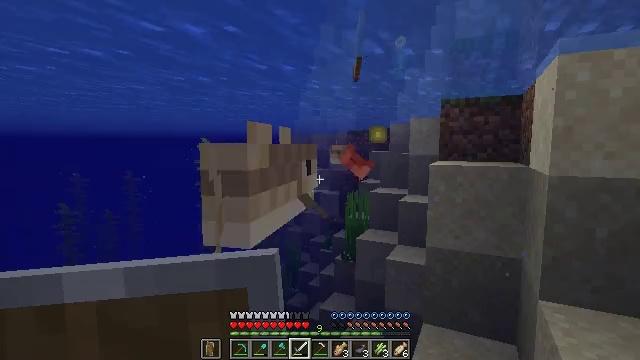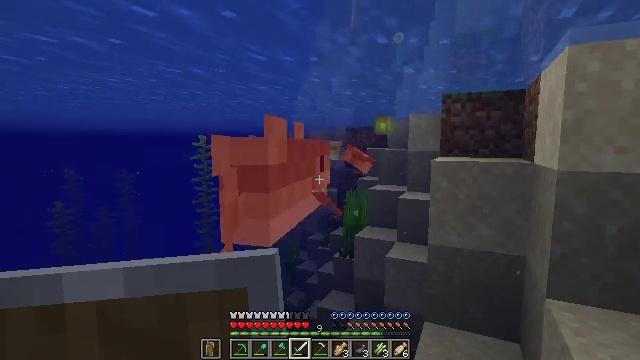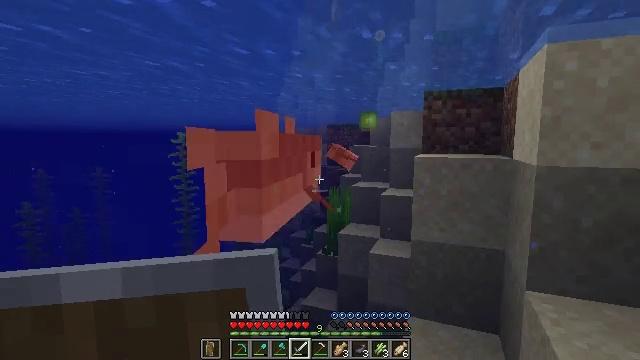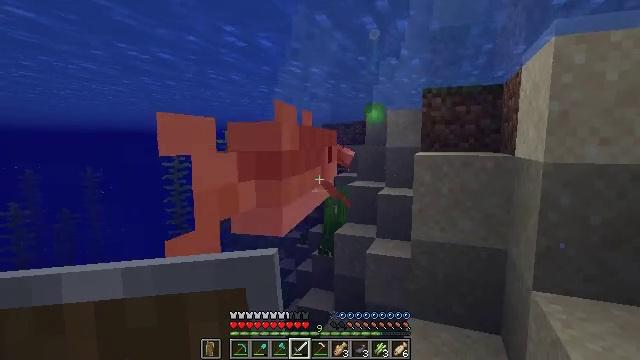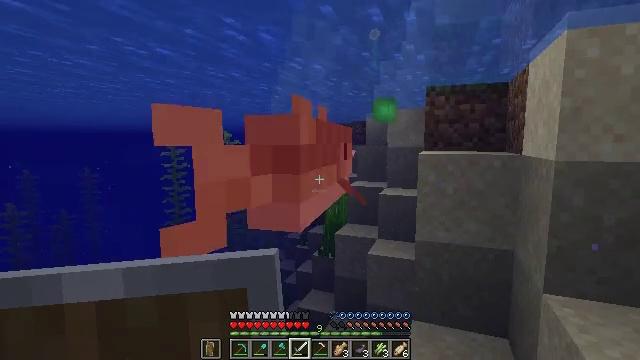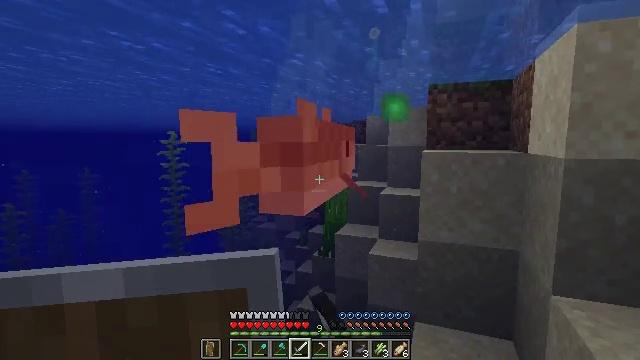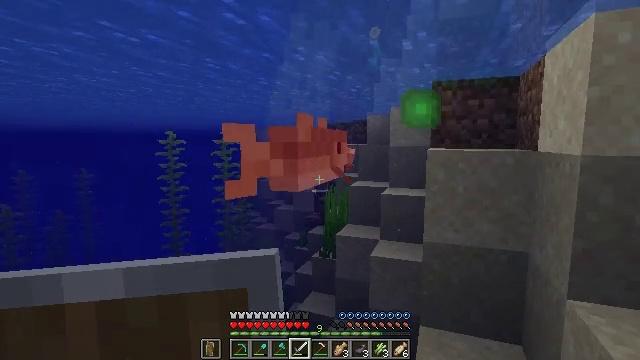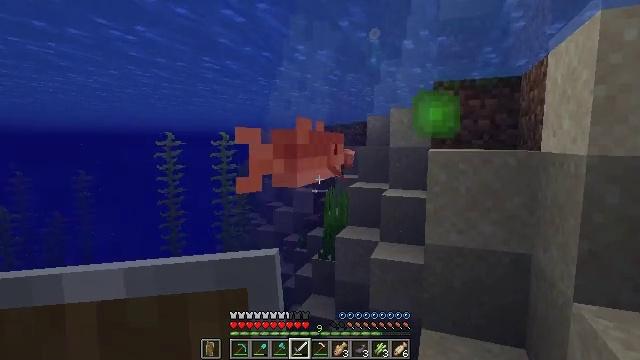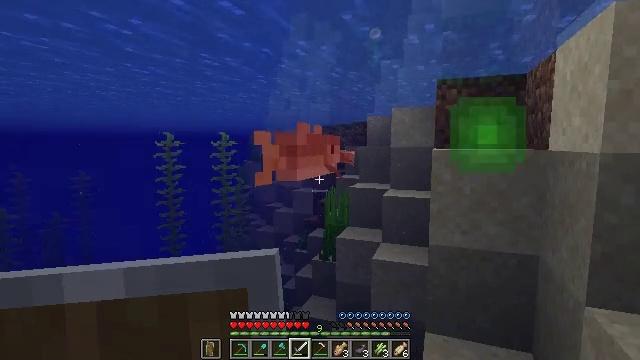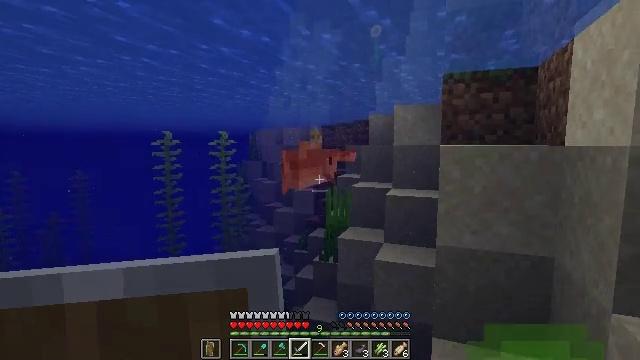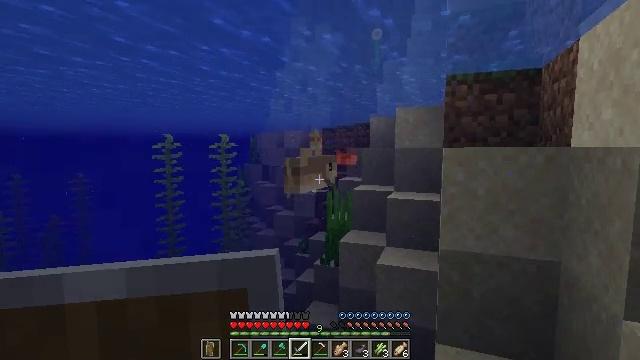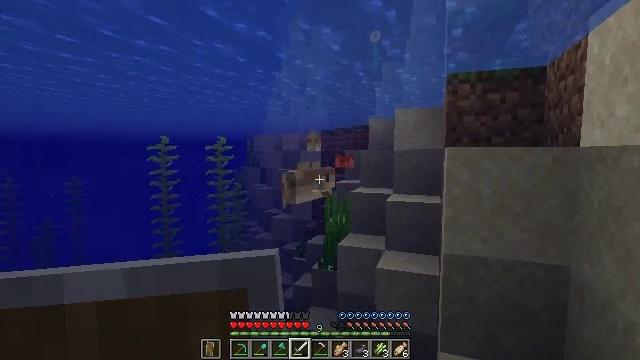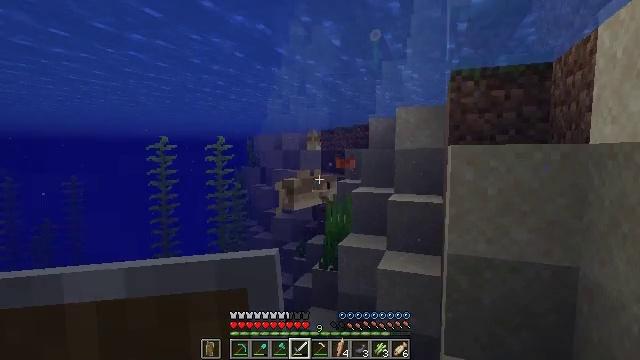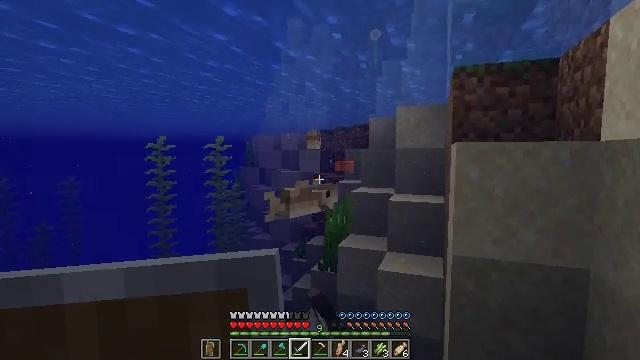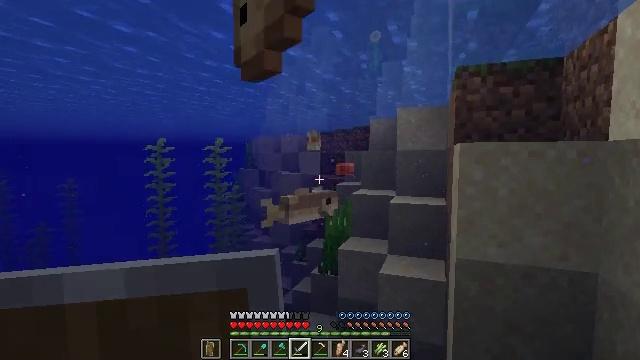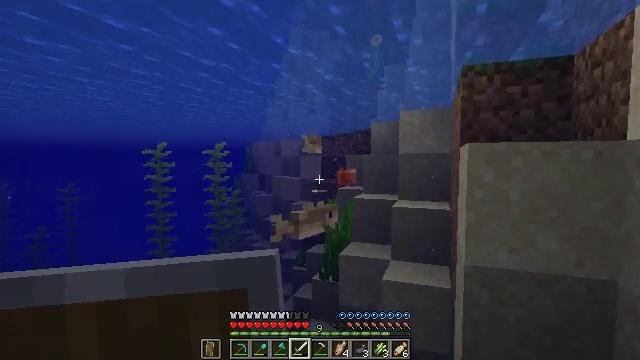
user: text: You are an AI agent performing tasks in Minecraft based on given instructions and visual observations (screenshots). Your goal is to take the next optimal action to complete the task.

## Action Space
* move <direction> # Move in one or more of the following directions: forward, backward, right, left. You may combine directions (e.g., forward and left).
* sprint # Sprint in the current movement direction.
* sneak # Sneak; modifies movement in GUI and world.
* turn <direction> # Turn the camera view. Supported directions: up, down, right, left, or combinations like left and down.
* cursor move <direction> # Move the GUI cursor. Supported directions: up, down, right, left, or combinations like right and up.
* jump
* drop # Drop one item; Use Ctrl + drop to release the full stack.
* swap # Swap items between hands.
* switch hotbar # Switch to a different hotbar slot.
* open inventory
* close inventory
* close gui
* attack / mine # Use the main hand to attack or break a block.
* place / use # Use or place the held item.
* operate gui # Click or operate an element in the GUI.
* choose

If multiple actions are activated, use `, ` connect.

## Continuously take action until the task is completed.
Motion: motion action
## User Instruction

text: Kill the cod.
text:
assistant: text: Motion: move forward and move left, attack / mine
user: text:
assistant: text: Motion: move forward and move left, turn right
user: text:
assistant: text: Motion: move forward, turn right
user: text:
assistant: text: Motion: move forward, attack / mine
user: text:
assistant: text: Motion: move forward, attack / mine
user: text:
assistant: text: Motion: move forward, attack / mine
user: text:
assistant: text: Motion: move forward
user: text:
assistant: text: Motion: move forward, attack / mine
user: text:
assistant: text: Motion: move forward, attack / mine
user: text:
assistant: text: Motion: move forward, attack / mine
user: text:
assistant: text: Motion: move forward
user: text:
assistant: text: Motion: move forward, attack / mine
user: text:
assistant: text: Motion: move forward, attack / mine
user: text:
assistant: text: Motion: move forward, attack / mine
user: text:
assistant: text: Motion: move forward
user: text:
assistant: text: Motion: move forward, attack / mine
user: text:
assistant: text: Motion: attack / mine